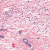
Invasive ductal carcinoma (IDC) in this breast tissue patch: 1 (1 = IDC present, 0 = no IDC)